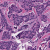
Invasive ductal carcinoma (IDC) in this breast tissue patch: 1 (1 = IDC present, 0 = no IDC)